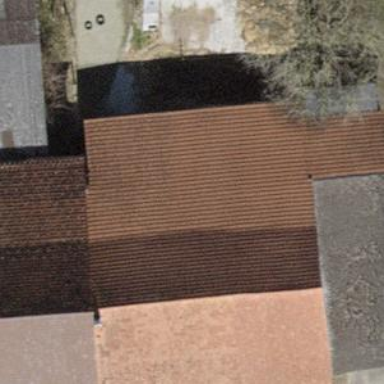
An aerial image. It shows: Farm auxiliary building with gabled roof.